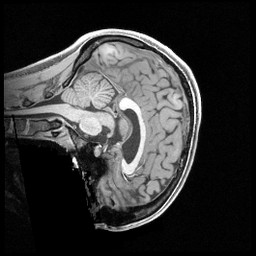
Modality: T1w
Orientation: sagittal
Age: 21
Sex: female
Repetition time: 2.4 s
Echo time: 0.00222 s